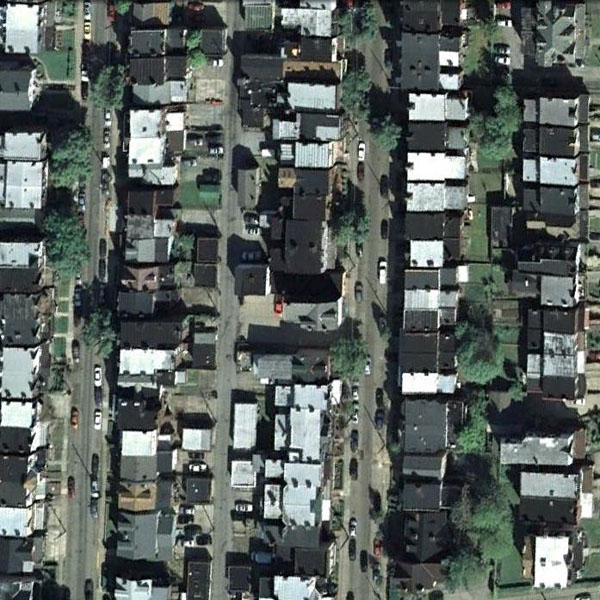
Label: Residential